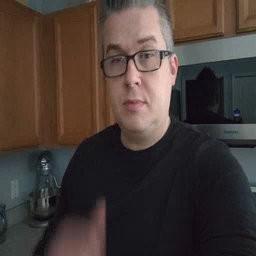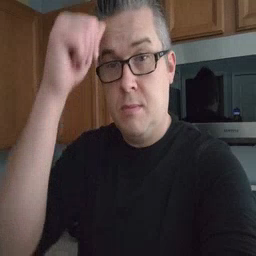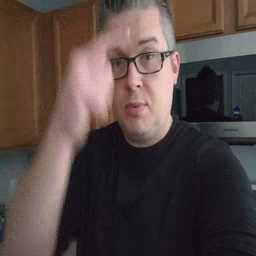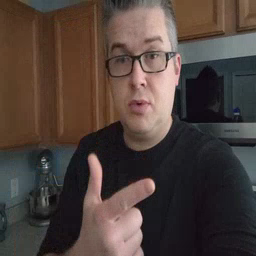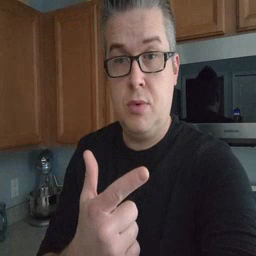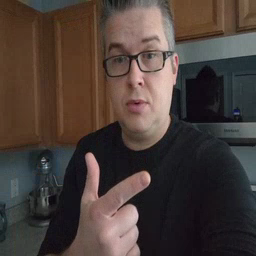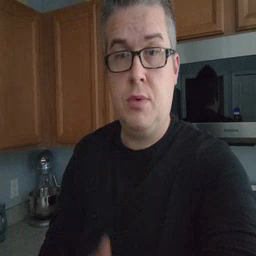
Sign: brother